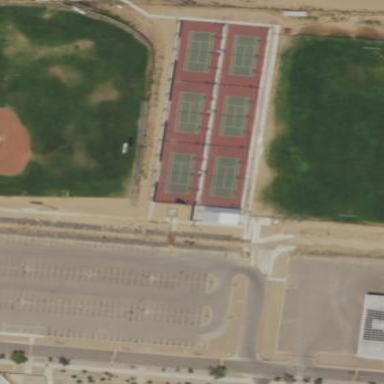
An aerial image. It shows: Concrete tennis court on leisure land pitch.